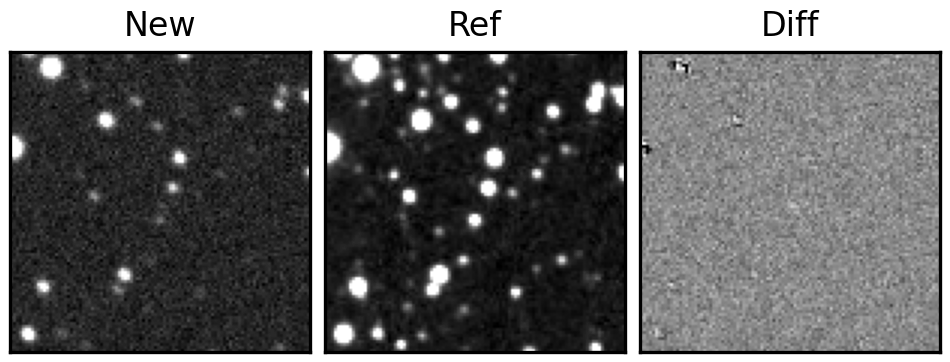
Label: real